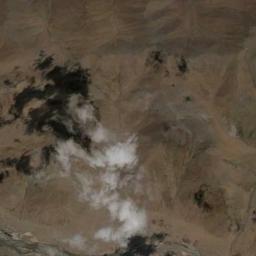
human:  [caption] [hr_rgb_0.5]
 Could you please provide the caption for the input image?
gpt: A thin cloud floats on the azure sea .

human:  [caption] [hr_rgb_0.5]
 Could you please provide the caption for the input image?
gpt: The white cloud is above bare land .

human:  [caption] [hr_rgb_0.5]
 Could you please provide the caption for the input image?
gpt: The cumulus clouds are located above the wasteland and the shadow of the clouds is on the wasteland .

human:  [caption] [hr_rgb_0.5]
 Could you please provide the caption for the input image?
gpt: White clouds on khaki ground .

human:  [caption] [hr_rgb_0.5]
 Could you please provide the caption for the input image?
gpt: A few slices of white clouds over a brown wasteland with some lakes .